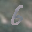
Label: 6